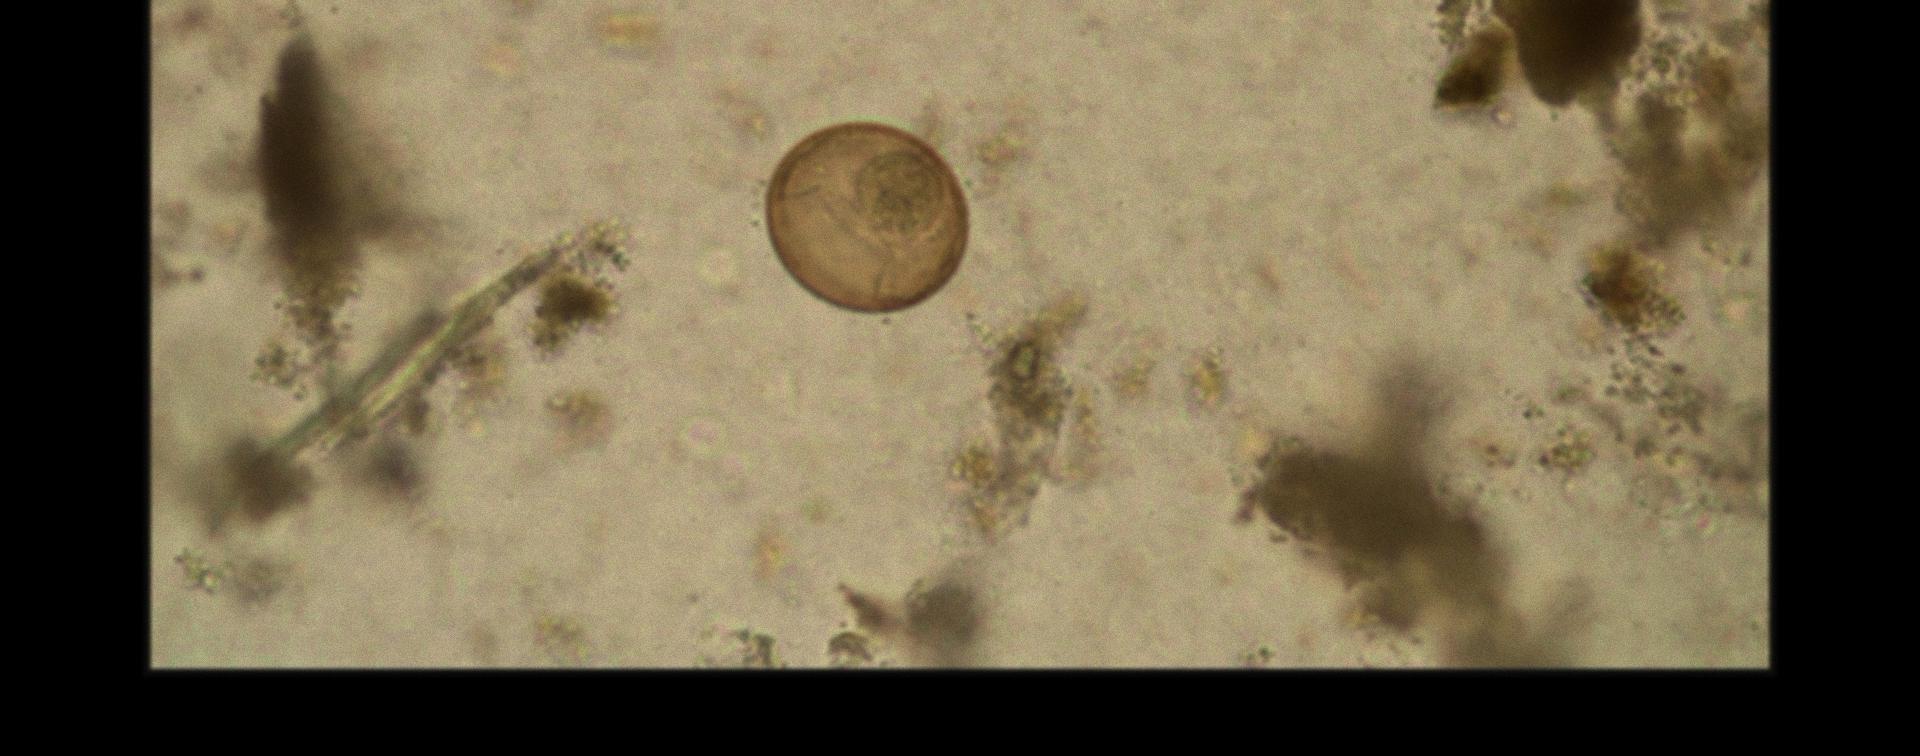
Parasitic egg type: Hymenolepis diminuta